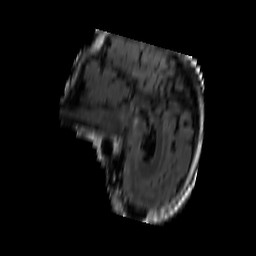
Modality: FLAIR
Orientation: sagittal
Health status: ill
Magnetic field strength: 3 T